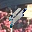
Label: 4